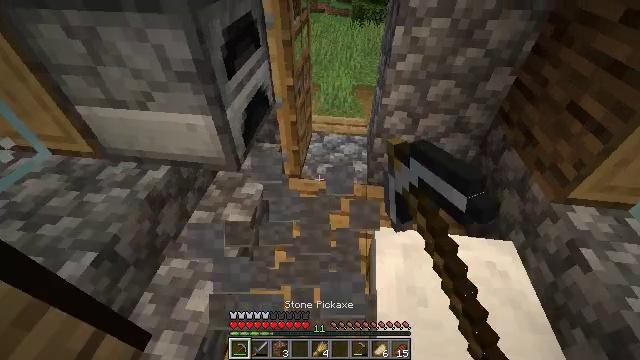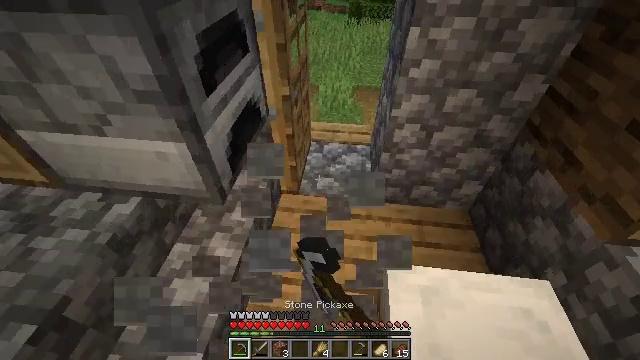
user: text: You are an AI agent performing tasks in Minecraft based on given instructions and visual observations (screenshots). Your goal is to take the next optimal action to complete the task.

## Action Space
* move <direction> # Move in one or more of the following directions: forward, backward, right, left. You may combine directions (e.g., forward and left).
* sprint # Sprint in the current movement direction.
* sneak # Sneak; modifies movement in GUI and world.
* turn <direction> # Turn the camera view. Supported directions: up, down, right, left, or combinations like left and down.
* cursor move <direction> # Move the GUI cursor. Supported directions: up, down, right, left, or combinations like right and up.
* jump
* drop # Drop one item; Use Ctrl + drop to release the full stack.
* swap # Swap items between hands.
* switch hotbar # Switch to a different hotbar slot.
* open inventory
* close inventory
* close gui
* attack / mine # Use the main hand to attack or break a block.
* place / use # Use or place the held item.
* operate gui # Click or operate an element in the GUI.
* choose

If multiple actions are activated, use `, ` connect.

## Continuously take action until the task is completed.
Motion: motion action
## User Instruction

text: Break the grindstone to collect it.
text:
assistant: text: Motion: move forward
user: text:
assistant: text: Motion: no_op